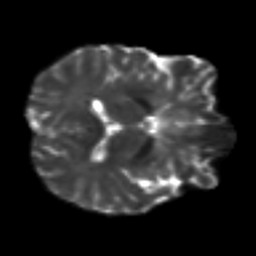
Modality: T2w
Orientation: axial
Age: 44
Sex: female
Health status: healthy
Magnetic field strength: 3 T
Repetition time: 8.4 s
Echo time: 0.0926 s